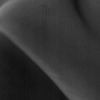
Label: not_dusty